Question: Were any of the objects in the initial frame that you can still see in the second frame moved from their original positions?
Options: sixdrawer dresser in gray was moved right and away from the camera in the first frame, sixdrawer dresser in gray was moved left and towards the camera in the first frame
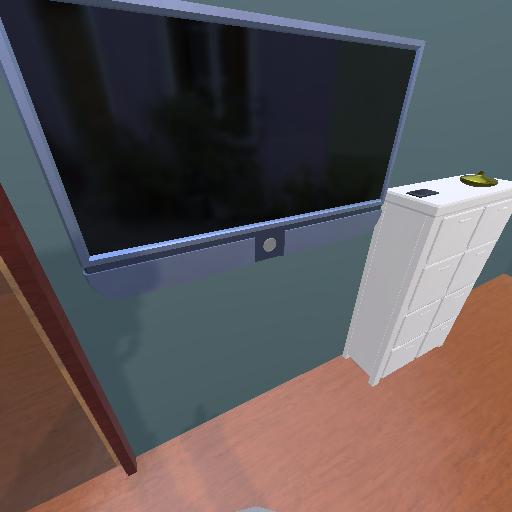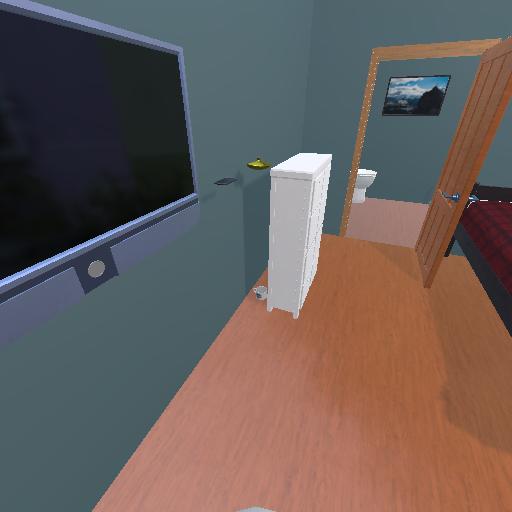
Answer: sixdrawer dresser in gray was moved right and away from the camera in the first frame